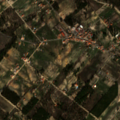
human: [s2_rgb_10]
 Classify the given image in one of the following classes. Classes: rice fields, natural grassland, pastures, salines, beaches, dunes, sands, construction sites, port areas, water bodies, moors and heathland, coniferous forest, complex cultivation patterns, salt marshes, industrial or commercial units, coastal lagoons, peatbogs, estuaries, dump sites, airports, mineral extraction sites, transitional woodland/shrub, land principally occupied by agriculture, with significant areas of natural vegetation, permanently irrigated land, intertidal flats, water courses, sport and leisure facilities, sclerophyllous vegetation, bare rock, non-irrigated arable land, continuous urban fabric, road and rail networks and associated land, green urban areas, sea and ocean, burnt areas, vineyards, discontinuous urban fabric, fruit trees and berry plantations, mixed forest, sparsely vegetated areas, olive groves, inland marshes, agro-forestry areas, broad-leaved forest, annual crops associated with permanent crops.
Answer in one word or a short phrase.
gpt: complex cultivation patterns, broad-leaved forest